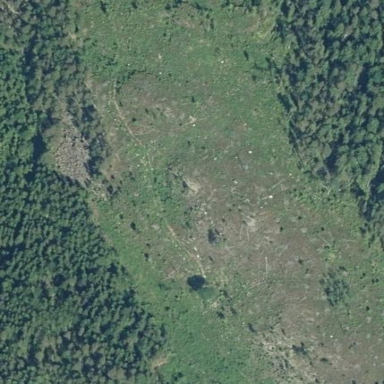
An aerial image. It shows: Clearcut man-made area surrounded by scrub vegetation.